Aerial crown-view tile of a tropical tree (Barro Colorado Island, Panama), acquired 20250818:
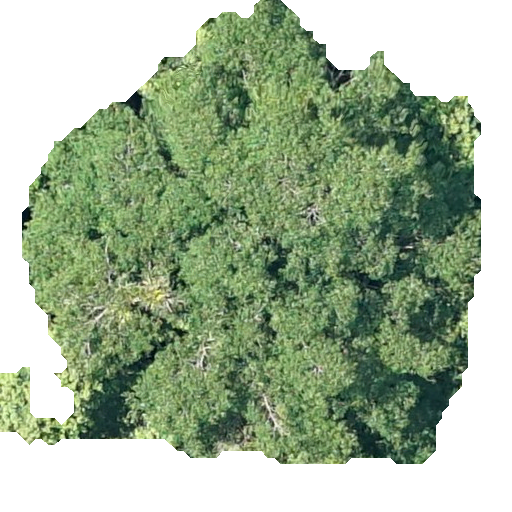
Species: Hura crepitans
GBIF accepted scientific name: Hura crepitans
Crown area: 236.009 m²